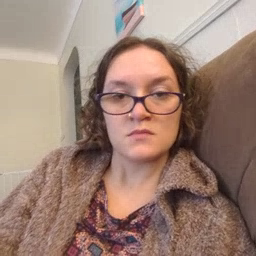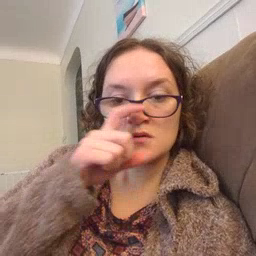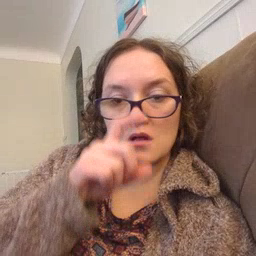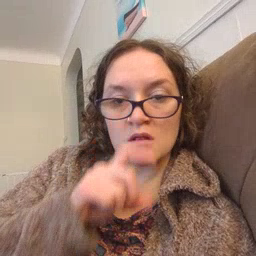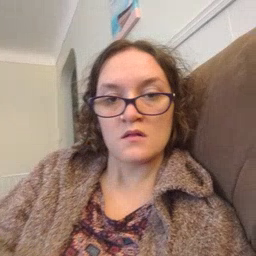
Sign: doll